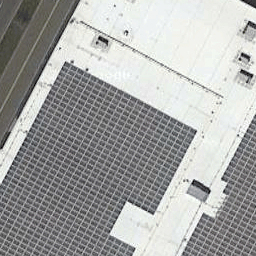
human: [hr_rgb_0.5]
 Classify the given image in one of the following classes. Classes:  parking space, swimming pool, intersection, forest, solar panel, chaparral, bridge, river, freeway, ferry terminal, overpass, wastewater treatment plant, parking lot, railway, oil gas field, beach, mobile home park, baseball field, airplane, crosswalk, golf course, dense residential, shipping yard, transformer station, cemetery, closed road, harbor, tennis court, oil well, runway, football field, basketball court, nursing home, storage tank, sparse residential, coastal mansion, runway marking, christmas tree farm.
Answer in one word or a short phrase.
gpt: solar panel